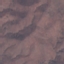
Land use / land cover: HerbaceousVegetation